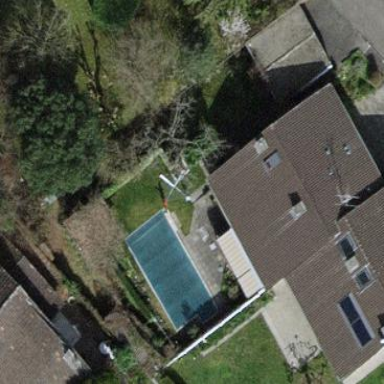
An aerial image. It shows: Garden surrounded by fence.